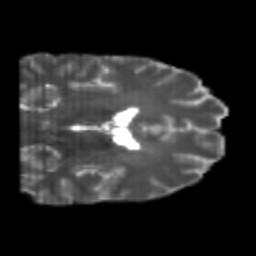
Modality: T2w
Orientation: coronal
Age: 21
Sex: male
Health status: healthy
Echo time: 0.074 s